Interaction volume radius: 5 \u00c5
Interaction volume height: 10 \u00c5
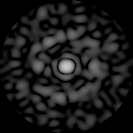
Disorder parameter: 0.8978